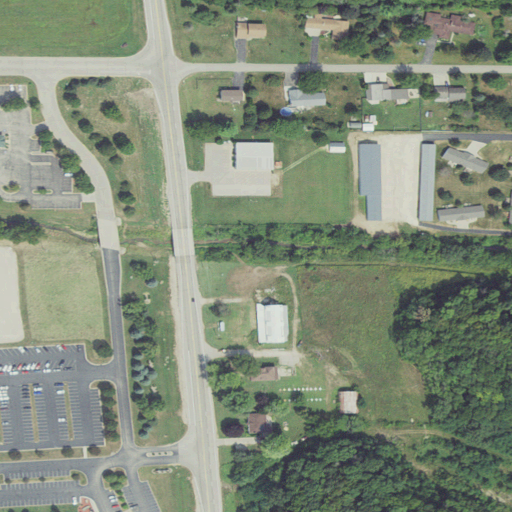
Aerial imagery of valley in Wisconsin named Campbell Coulee containing low intensity development, pasture, medium intensity development, deciduous forest, mixed forest, open development, high intensity development, cultivated crops, evergreen forest, barren land, and shrub